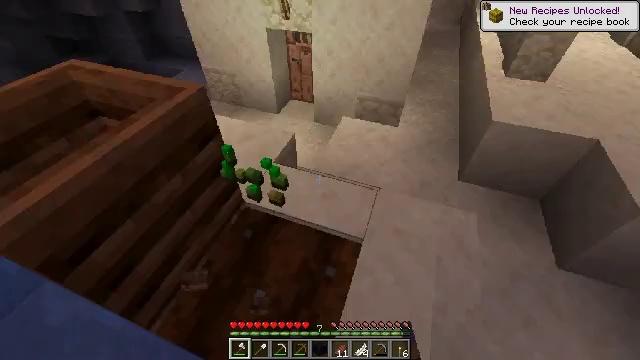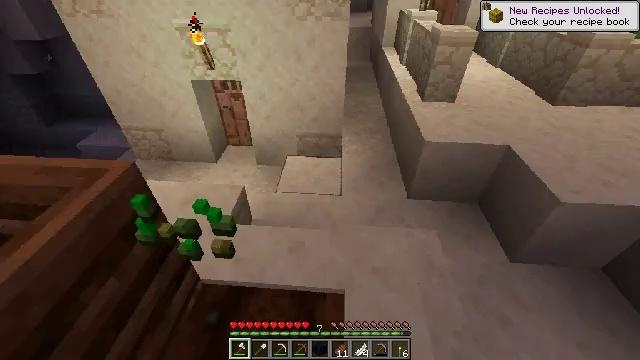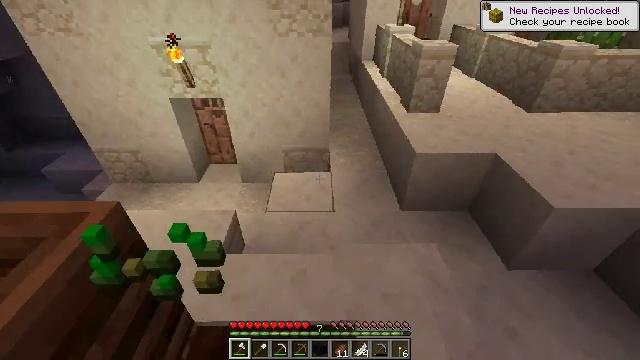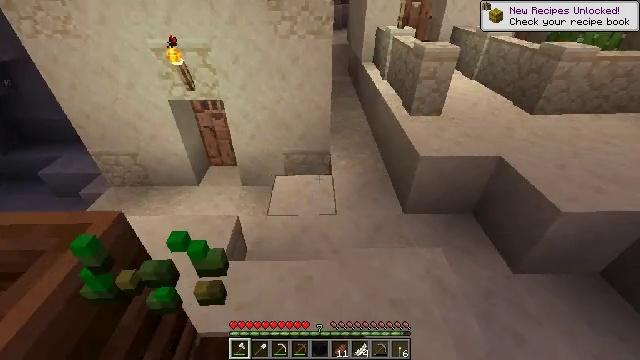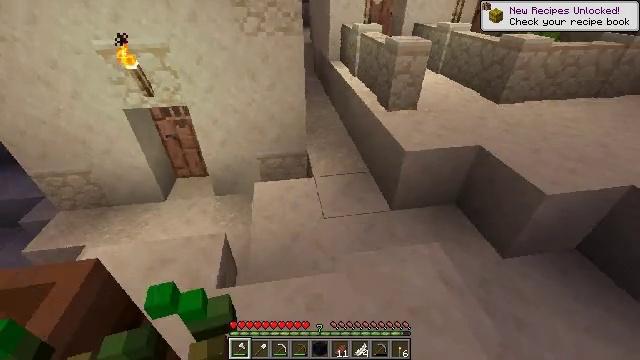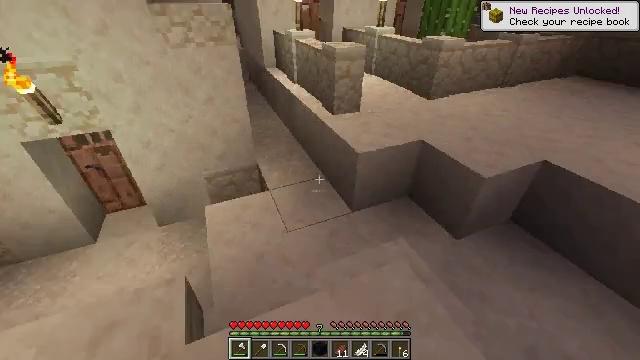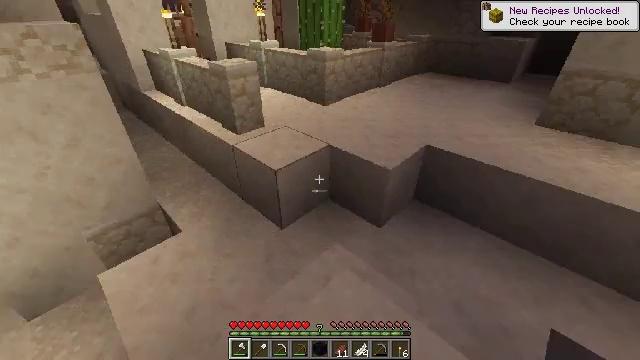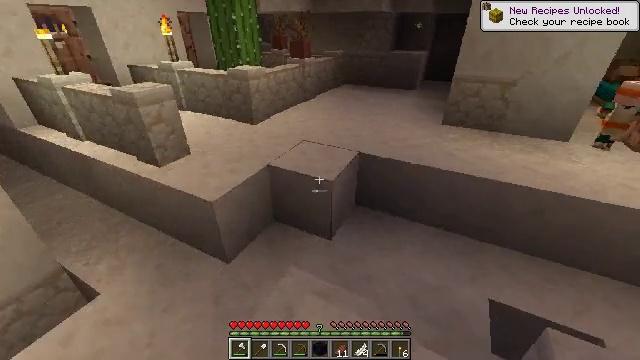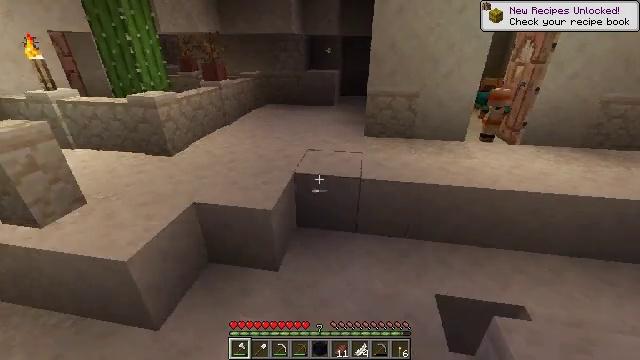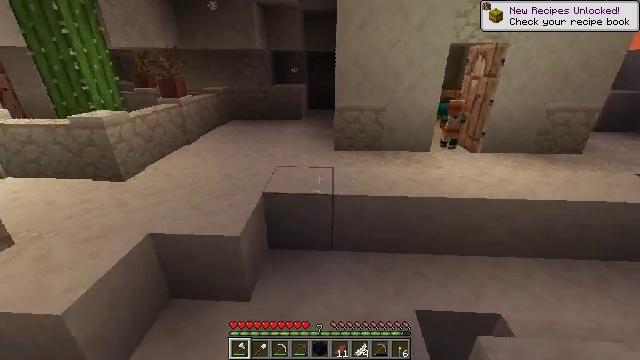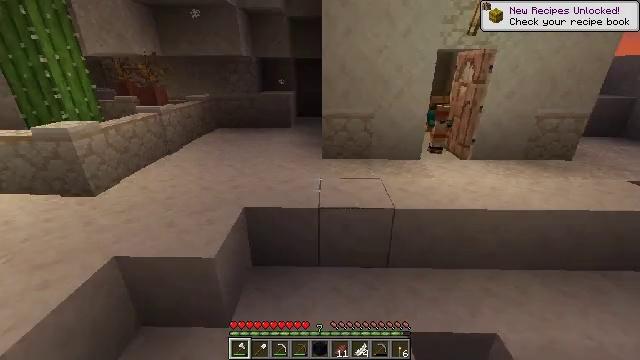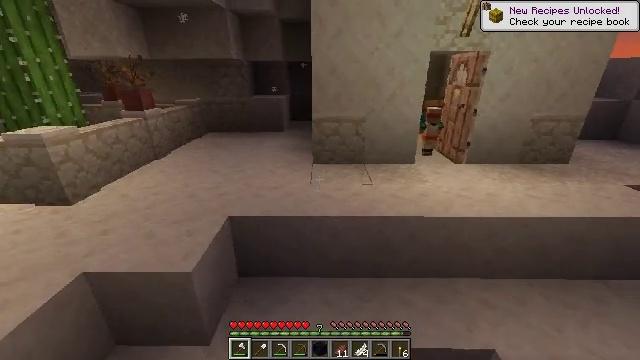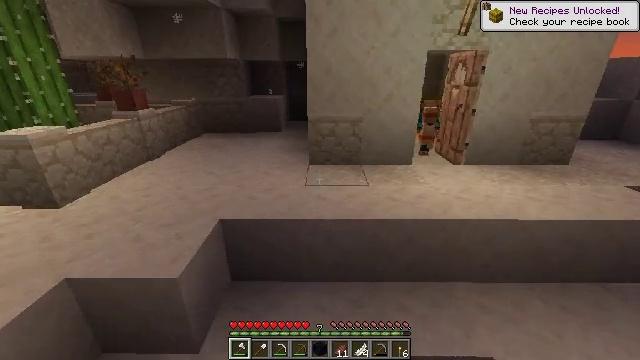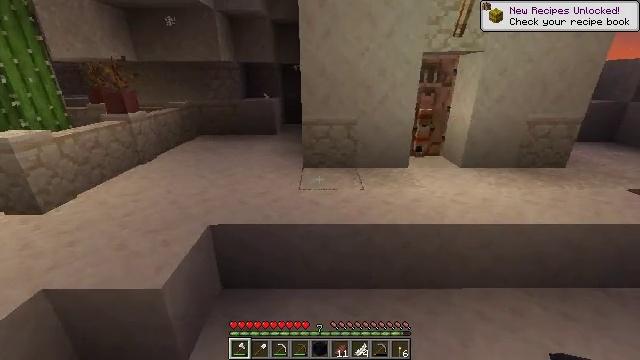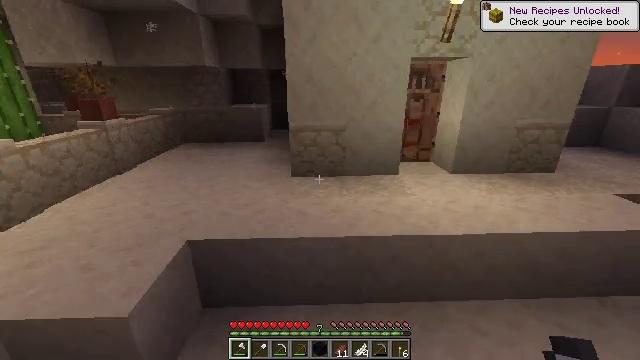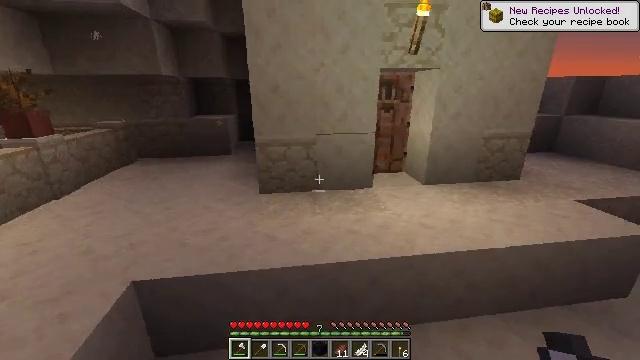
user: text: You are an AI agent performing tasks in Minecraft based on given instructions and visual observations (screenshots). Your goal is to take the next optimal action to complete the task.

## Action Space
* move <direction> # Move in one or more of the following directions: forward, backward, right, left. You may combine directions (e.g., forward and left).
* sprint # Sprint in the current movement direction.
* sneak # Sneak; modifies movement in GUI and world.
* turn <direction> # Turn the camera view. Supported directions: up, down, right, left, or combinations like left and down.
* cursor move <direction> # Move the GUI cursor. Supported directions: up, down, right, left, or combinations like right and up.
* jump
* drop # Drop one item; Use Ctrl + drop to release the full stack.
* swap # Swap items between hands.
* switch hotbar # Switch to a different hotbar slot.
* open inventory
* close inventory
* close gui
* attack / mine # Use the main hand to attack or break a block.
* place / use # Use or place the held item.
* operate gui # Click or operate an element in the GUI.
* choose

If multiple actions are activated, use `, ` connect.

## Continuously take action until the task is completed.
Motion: motion action
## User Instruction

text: Craft wheat.
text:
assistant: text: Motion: move forward and move left, turn right and up
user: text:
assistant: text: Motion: move forward and move left, turn right and up
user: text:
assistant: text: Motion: move forward and move left
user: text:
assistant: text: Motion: move forward and move left, turn right
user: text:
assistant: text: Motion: move forward, turn right and up
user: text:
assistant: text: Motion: move forward, turn right and up
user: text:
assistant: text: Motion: move forward, turn right and up
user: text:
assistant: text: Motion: move forward and move right, turn right and up
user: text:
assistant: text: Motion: move forward and move right, turn right and up
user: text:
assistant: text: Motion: move forward and move right, turn right and up
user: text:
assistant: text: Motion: move forward and move right
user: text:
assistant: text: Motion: move forward and move right
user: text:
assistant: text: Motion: move forward
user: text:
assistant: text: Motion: move forward, turn right and up
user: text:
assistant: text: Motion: move forward, turn right and up
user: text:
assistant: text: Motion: move forward, turn right and up
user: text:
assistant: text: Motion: move forward, turn right and up
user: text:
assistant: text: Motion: move forward
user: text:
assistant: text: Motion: move forward, turn right and up
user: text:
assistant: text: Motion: move forward
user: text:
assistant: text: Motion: move forward
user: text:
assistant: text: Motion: move forward
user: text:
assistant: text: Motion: move forward, turn left
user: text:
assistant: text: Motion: move forward, turn left, jump
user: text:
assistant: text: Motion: move forward, jump
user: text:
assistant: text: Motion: move forward, jump
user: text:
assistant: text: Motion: move forward, jump
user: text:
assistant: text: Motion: move forward
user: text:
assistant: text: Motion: move forward
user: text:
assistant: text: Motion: move forward